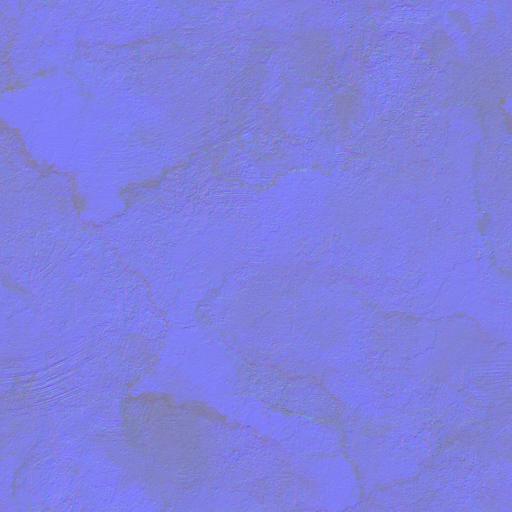
concrete patches plaster uniform